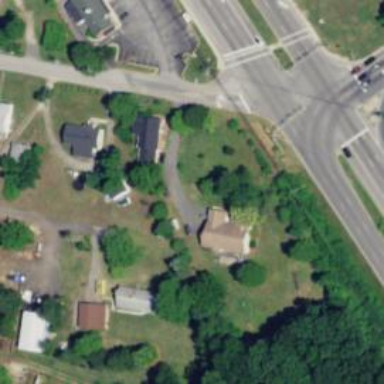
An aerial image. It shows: Driveway.